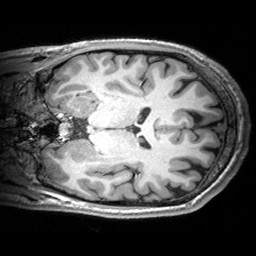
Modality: T1w
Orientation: coronal
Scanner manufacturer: siemens
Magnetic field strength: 3 T
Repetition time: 2.53 s
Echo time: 0.00299 s